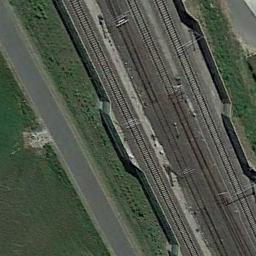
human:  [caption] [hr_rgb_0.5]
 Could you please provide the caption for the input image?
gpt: The railway is next to some trees and grass .

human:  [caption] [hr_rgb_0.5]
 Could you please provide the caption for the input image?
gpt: The grass are around the railway .

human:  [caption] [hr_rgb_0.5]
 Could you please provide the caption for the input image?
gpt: There are two parallel railways in the picture .

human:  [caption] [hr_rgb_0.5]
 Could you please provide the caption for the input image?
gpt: These railways go through the lawn and a road is on one side of the railways .

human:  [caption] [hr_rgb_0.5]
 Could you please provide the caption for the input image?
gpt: There are green meadows beside the railway .